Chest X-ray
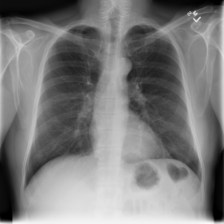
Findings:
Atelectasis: negative
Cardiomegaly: negative
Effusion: negative
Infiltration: negative
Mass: negative
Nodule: negative
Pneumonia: negative
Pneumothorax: negative
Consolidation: negative
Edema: negative
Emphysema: negative
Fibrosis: negative
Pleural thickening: negative
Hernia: negative